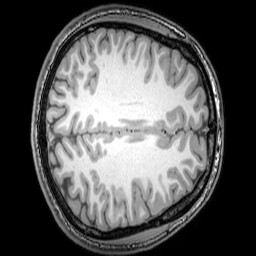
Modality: T1w
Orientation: axial
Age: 23
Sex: male
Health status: healthy
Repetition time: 0.081 s
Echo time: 0.037 s